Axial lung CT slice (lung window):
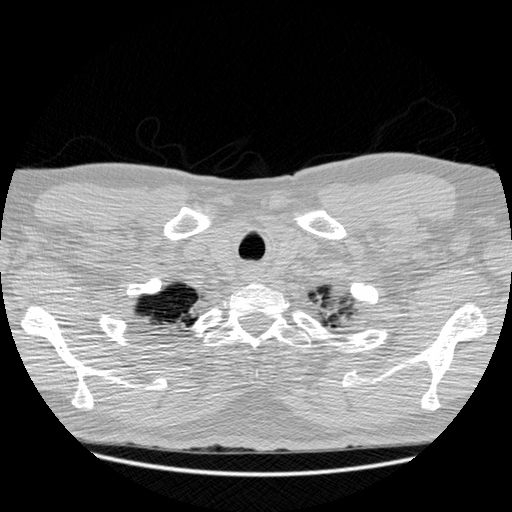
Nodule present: no